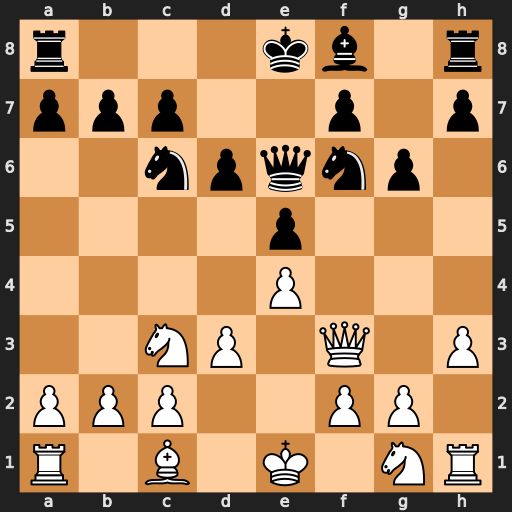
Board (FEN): r3kb1r/ppp2p1p/2npqnp1/4p3/4P3/2NP1Q1P/PPP2PP1/R1B1K1NR
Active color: w
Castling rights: KQkq
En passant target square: -
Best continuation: Nd5 Nxd5 exd5 Qd7 dxc6